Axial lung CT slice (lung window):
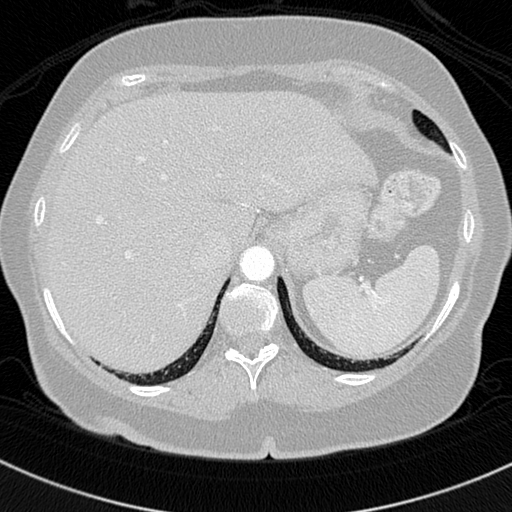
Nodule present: no